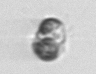
Label: Mesodinium